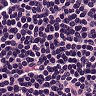
Metastatic tissue present: no